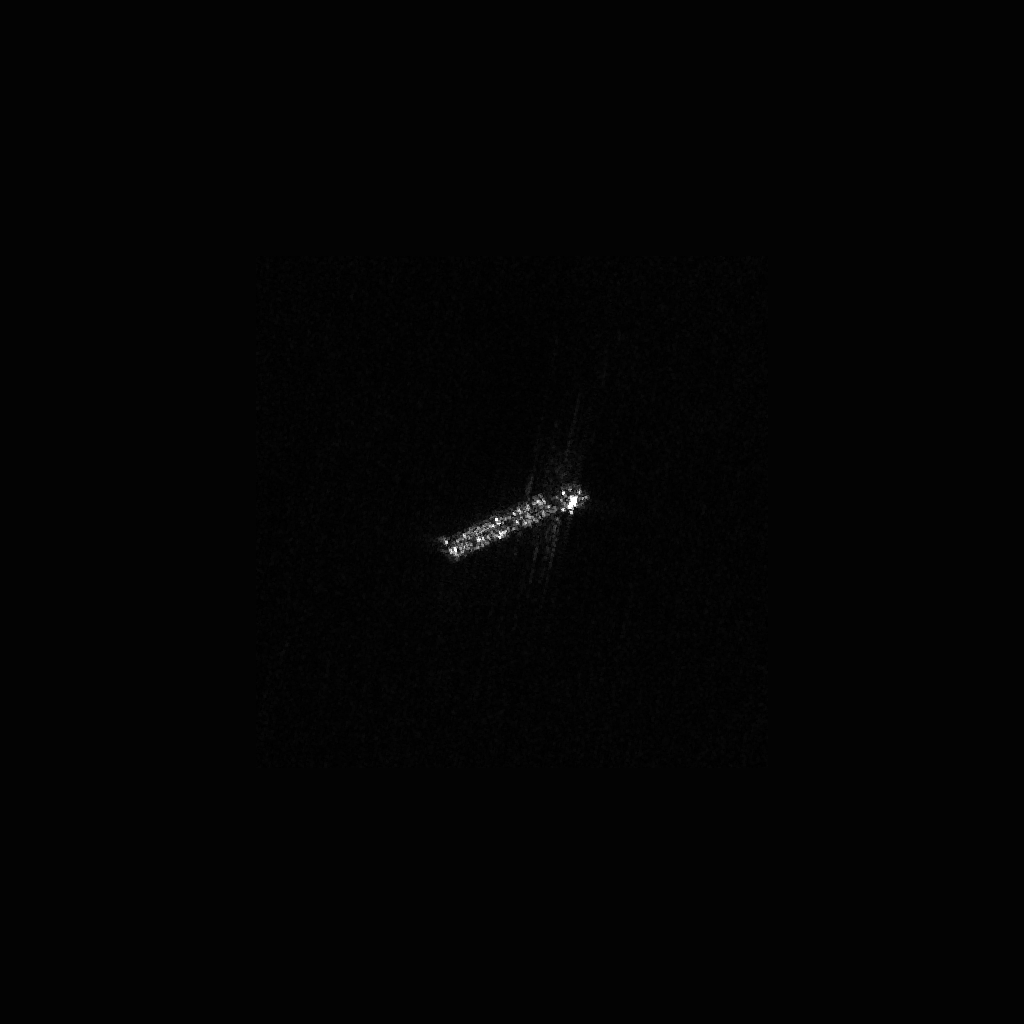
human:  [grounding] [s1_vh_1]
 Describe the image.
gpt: In the satellite image, there is  <ref>1 medium cell-container </ref> <box>[[48, 42, 51, 58, 70]]</box> located at center.